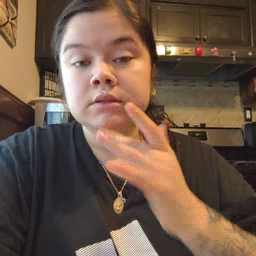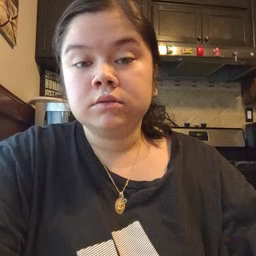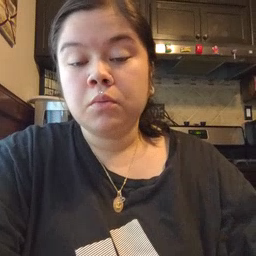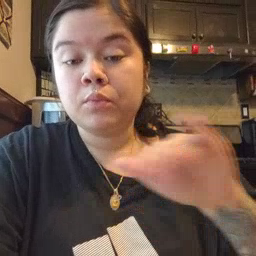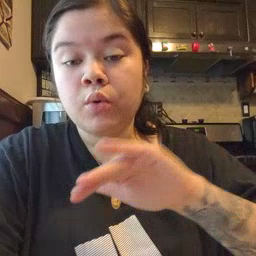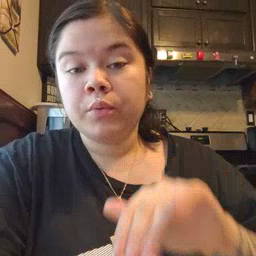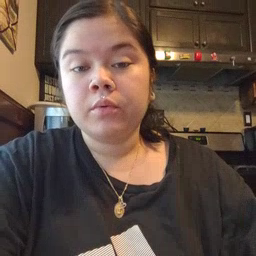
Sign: pool